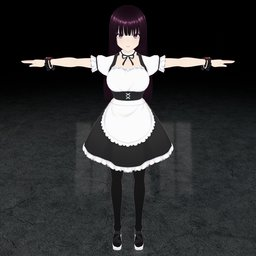
Label: people